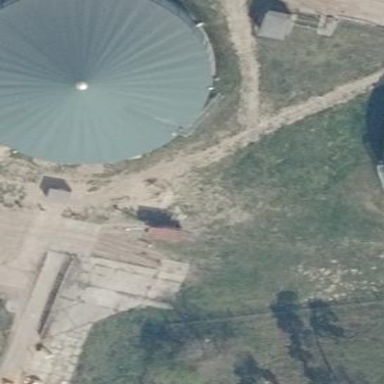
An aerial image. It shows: Storage tank that is man-made.